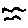
Label: bird